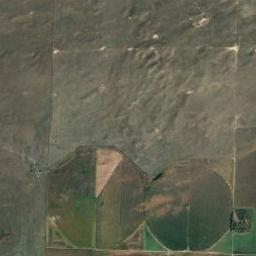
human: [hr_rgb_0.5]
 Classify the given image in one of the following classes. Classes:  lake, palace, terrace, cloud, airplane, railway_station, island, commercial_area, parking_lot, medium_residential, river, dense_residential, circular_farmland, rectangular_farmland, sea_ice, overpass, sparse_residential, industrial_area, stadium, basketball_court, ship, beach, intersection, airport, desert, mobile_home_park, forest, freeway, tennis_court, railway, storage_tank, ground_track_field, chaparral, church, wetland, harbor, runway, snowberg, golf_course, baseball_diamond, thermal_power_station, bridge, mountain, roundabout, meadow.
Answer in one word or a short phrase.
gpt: circular_farmland